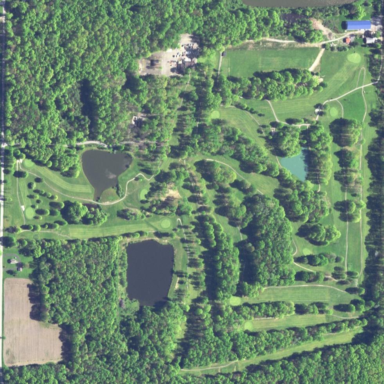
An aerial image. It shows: Golf course.